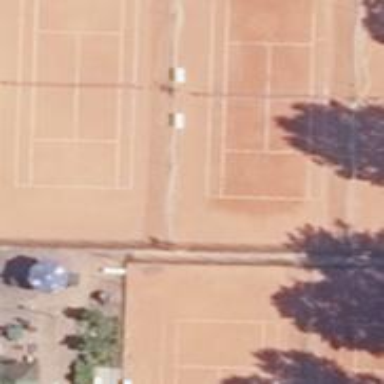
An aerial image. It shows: Tennis court on the leisure land pitch.